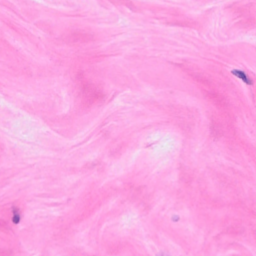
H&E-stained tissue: Breast